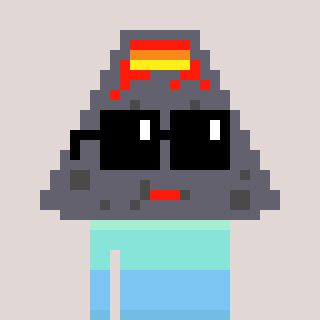
a pixel art character with square black sunglasses, a volcano-shaped head and a orange-colored body on a warm background